Question: Hi guys can anyone tell me how to copy a field value to another field when we just like use check box in dropdown we have to click a check box then value Copy in textbox.
When we have Select Checkbox Value Move in textbox auto.
I am using MultiSelect Dropdwon list and my need it when i am Select Checkbox Value like option 1 or 2 value Move in textbox automatic in below text box.

'''
<SCRIPT language="JavaScript">
$(document).ready(function() {
$("#dropdown").on('change',function(){
var dropdownVal=this.value;
$("#textbox").val(dropdownVal);
});
});
</SCRIPT>
</head>
<body onload="prettyPrint();">
<form>
<p>
<select multiple="multiple" name="dropdown" style="width:370px">
<option value="red">Red</option>
<option value="green">Green</option>
<option value="blue">Blue</option>
<option value="orange">Orange</option>
</select>
</p>
<input type="text" class="normal" id="textbox" name="textbox"
style="width:450px;"></td>
</form>
<script type="text/javascript">
$("select").multiselect().multiselectfilter();
</script>
'''
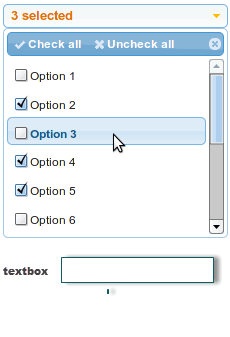
Answer: i think it may help you .....
one
two
three
four
'''
$(document).ready(function() {
$("#dropdown").on('change',function(){
var dropdownVal=this.value;
$("#textbox").val(dropdownVal);
});
});
</script>
'''